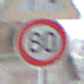
Verkehrszeichen: Geschwindigkeit80
Zusatzzeichen oben: SeitenwindVonLinks
Umgebung: Outdoor, Nature
Tageszeit: MorningAfternoon
Wetter: PartlyCloudy
Licht: Natural
Jahreszeit: Autumn
Kontrast: LowContrast